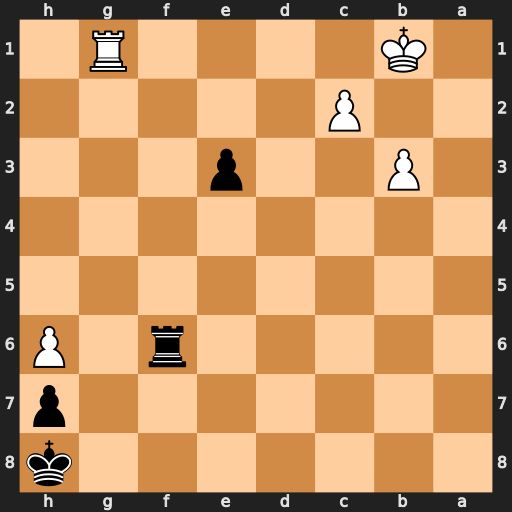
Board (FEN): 7k/7p/5r1P/8/8/1P2p3/2P5/1K4R1
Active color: b
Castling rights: -
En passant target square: -
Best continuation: e2 Re1 Rf1 Kc1 Rxe1+